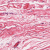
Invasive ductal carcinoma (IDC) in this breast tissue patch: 0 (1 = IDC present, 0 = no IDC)